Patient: sex F, age 58
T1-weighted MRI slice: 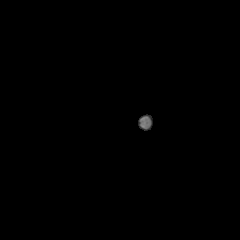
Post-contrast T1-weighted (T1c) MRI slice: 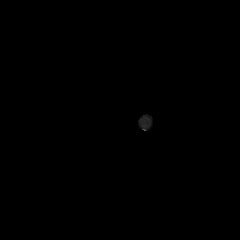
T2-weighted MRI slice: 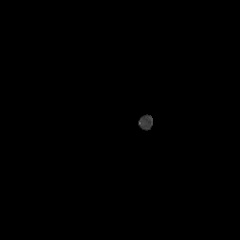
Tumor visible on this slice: no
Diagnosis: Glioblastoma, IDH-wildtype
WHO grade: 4